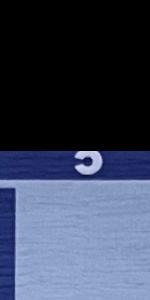
Label: Empty